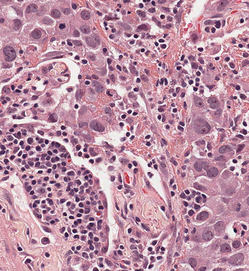
Tumor epithelial tissue: yes
Tumor-associated stroma tissue: yes
Normal tissue: no